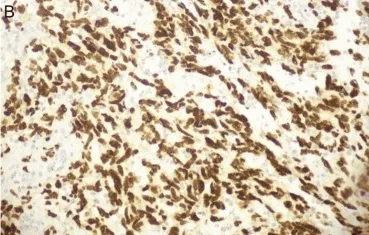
(B): Immunohistochemistry of a lesion positive for SOX10. Magnification: x200.
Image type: pathology (immunostaining)